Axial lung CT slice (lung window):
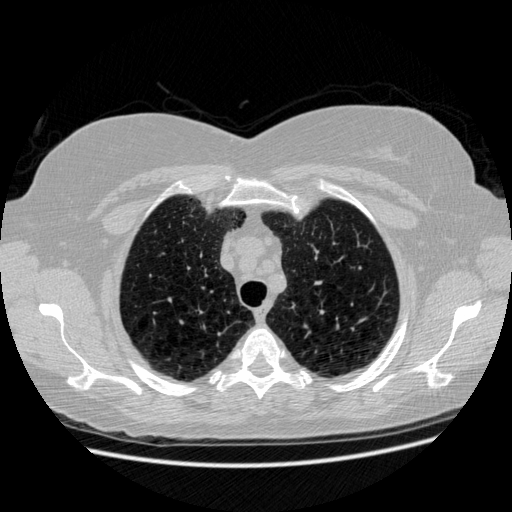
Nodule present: no